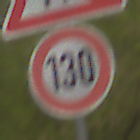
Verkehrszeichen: Geschwindigkeit130
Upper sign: EinseitigVerengteFahrbahnLinks
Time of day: MorningAfternoon
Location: Outdoor (Nature)
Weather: Overcast
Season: NotSpecified
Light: Natural